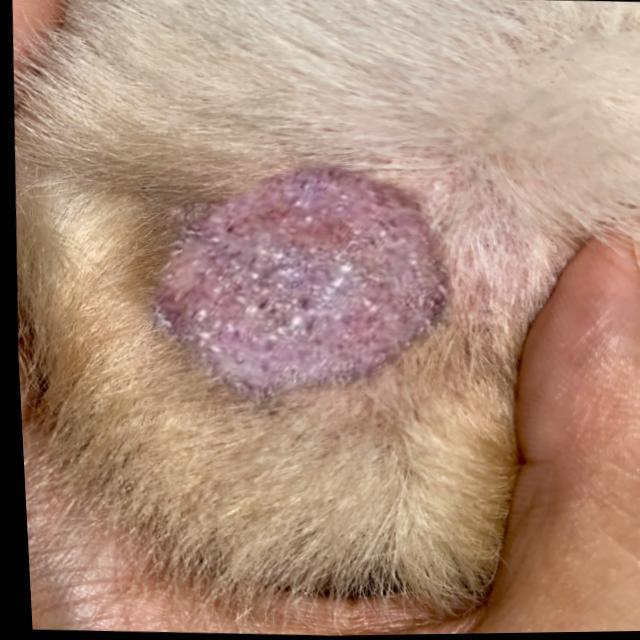
Canine ringworm (Dermatophytosis) — fungal infection caused by Microsporum or Trichophyton. Presents with circular alopecia, scaling, crusting, and broken hairs.